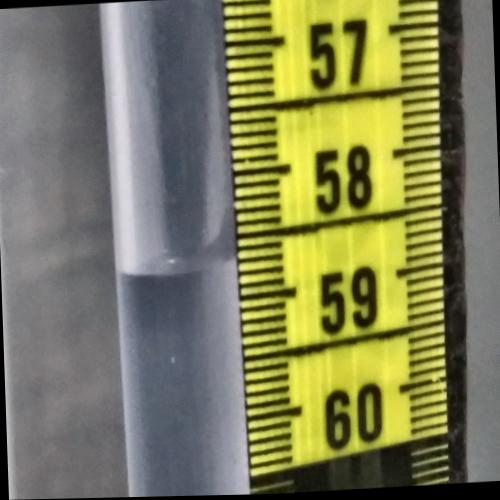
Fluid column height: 58.7 cm